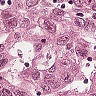
Metastatic tissue present: yes